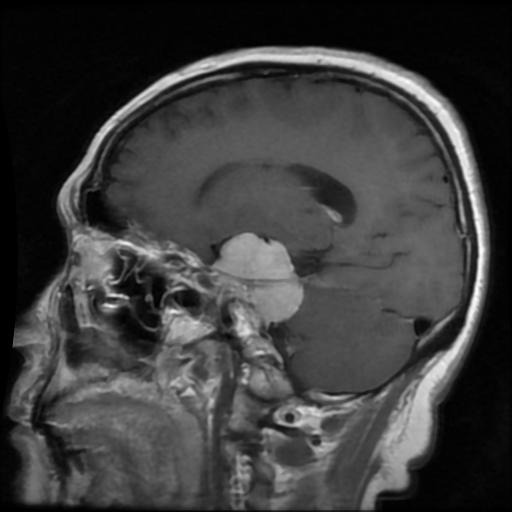
Label: meningioma